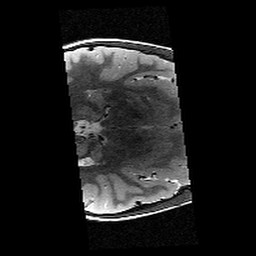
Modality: T2w
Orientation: axial
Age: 9
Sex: male
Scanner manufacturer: siemens
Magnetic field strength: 3 T
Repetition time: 9.23 s
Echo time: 0.067 s